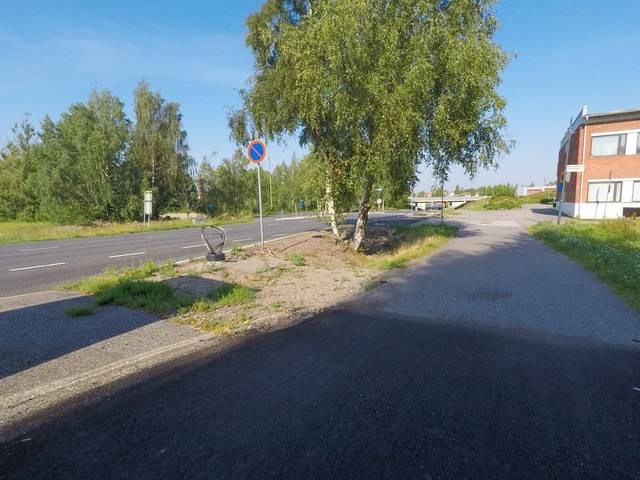
Region: Finland
Coordinates: 60.282, 24.982